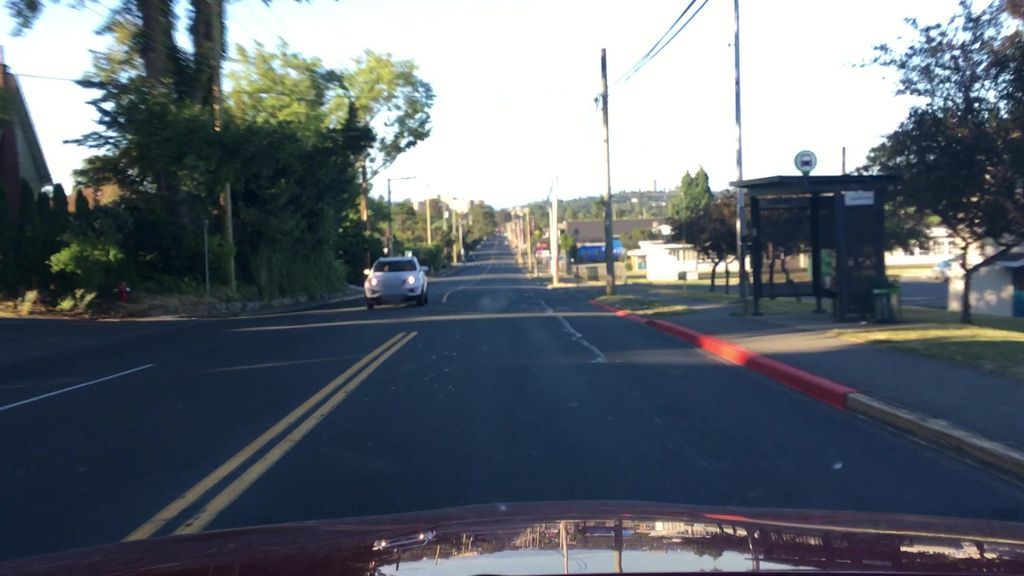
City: victoria